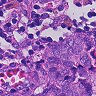
Metastatic tissue present: yes